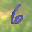
Label: 6